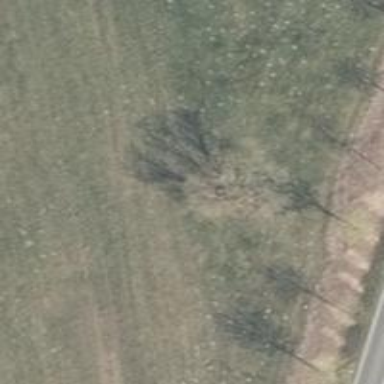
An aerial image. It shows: Deciduous tree with broadleaved leaves.